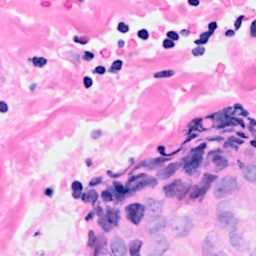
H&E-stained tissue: Breast